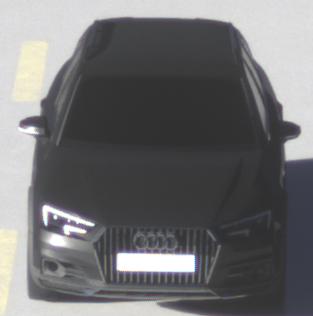
Make: Audi
Model: A4 Allroad 45 TFSI
Detailed model: A4 (B9) allroad
Model produced from: 2019/02
Model produced until: 2019/05
Doors: 5
Color: black
Road condition: wet road
Daytime: sunrise or sunset
Contrast: medium contrast